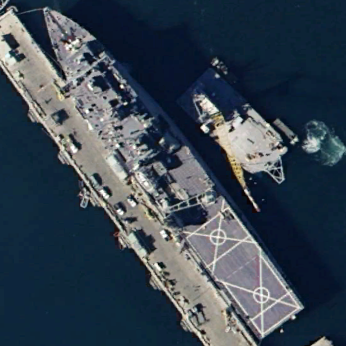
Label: combat